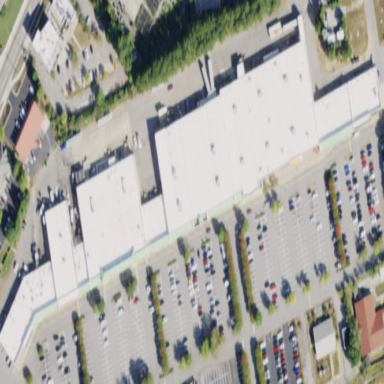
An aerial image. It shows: Retail building.